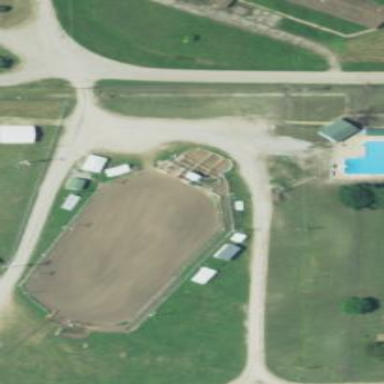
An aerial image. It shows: Stadium for rodeo sport and leisure activities.